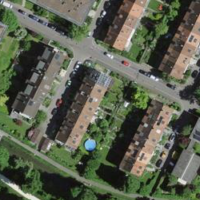
EUNIS habitat code: 54
Species observed at this site:
Euphorbia lathyris
Dama dama
Anas platyrhynchos
Lonicera caerulea
Cerastium tomentosum